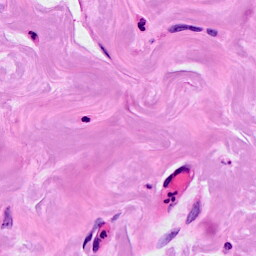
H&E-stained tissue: Breast